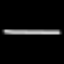
Label: line